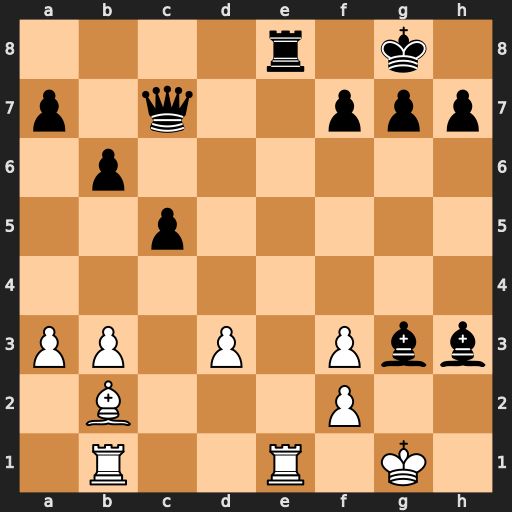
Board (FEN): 4r1k1/p1q2ppp/1p6/2p5/8/PP1P1Pbb/1B3P2/1R2R1K1
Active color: w
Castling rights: -
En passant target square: -
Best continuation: Rxe8#